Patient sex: F
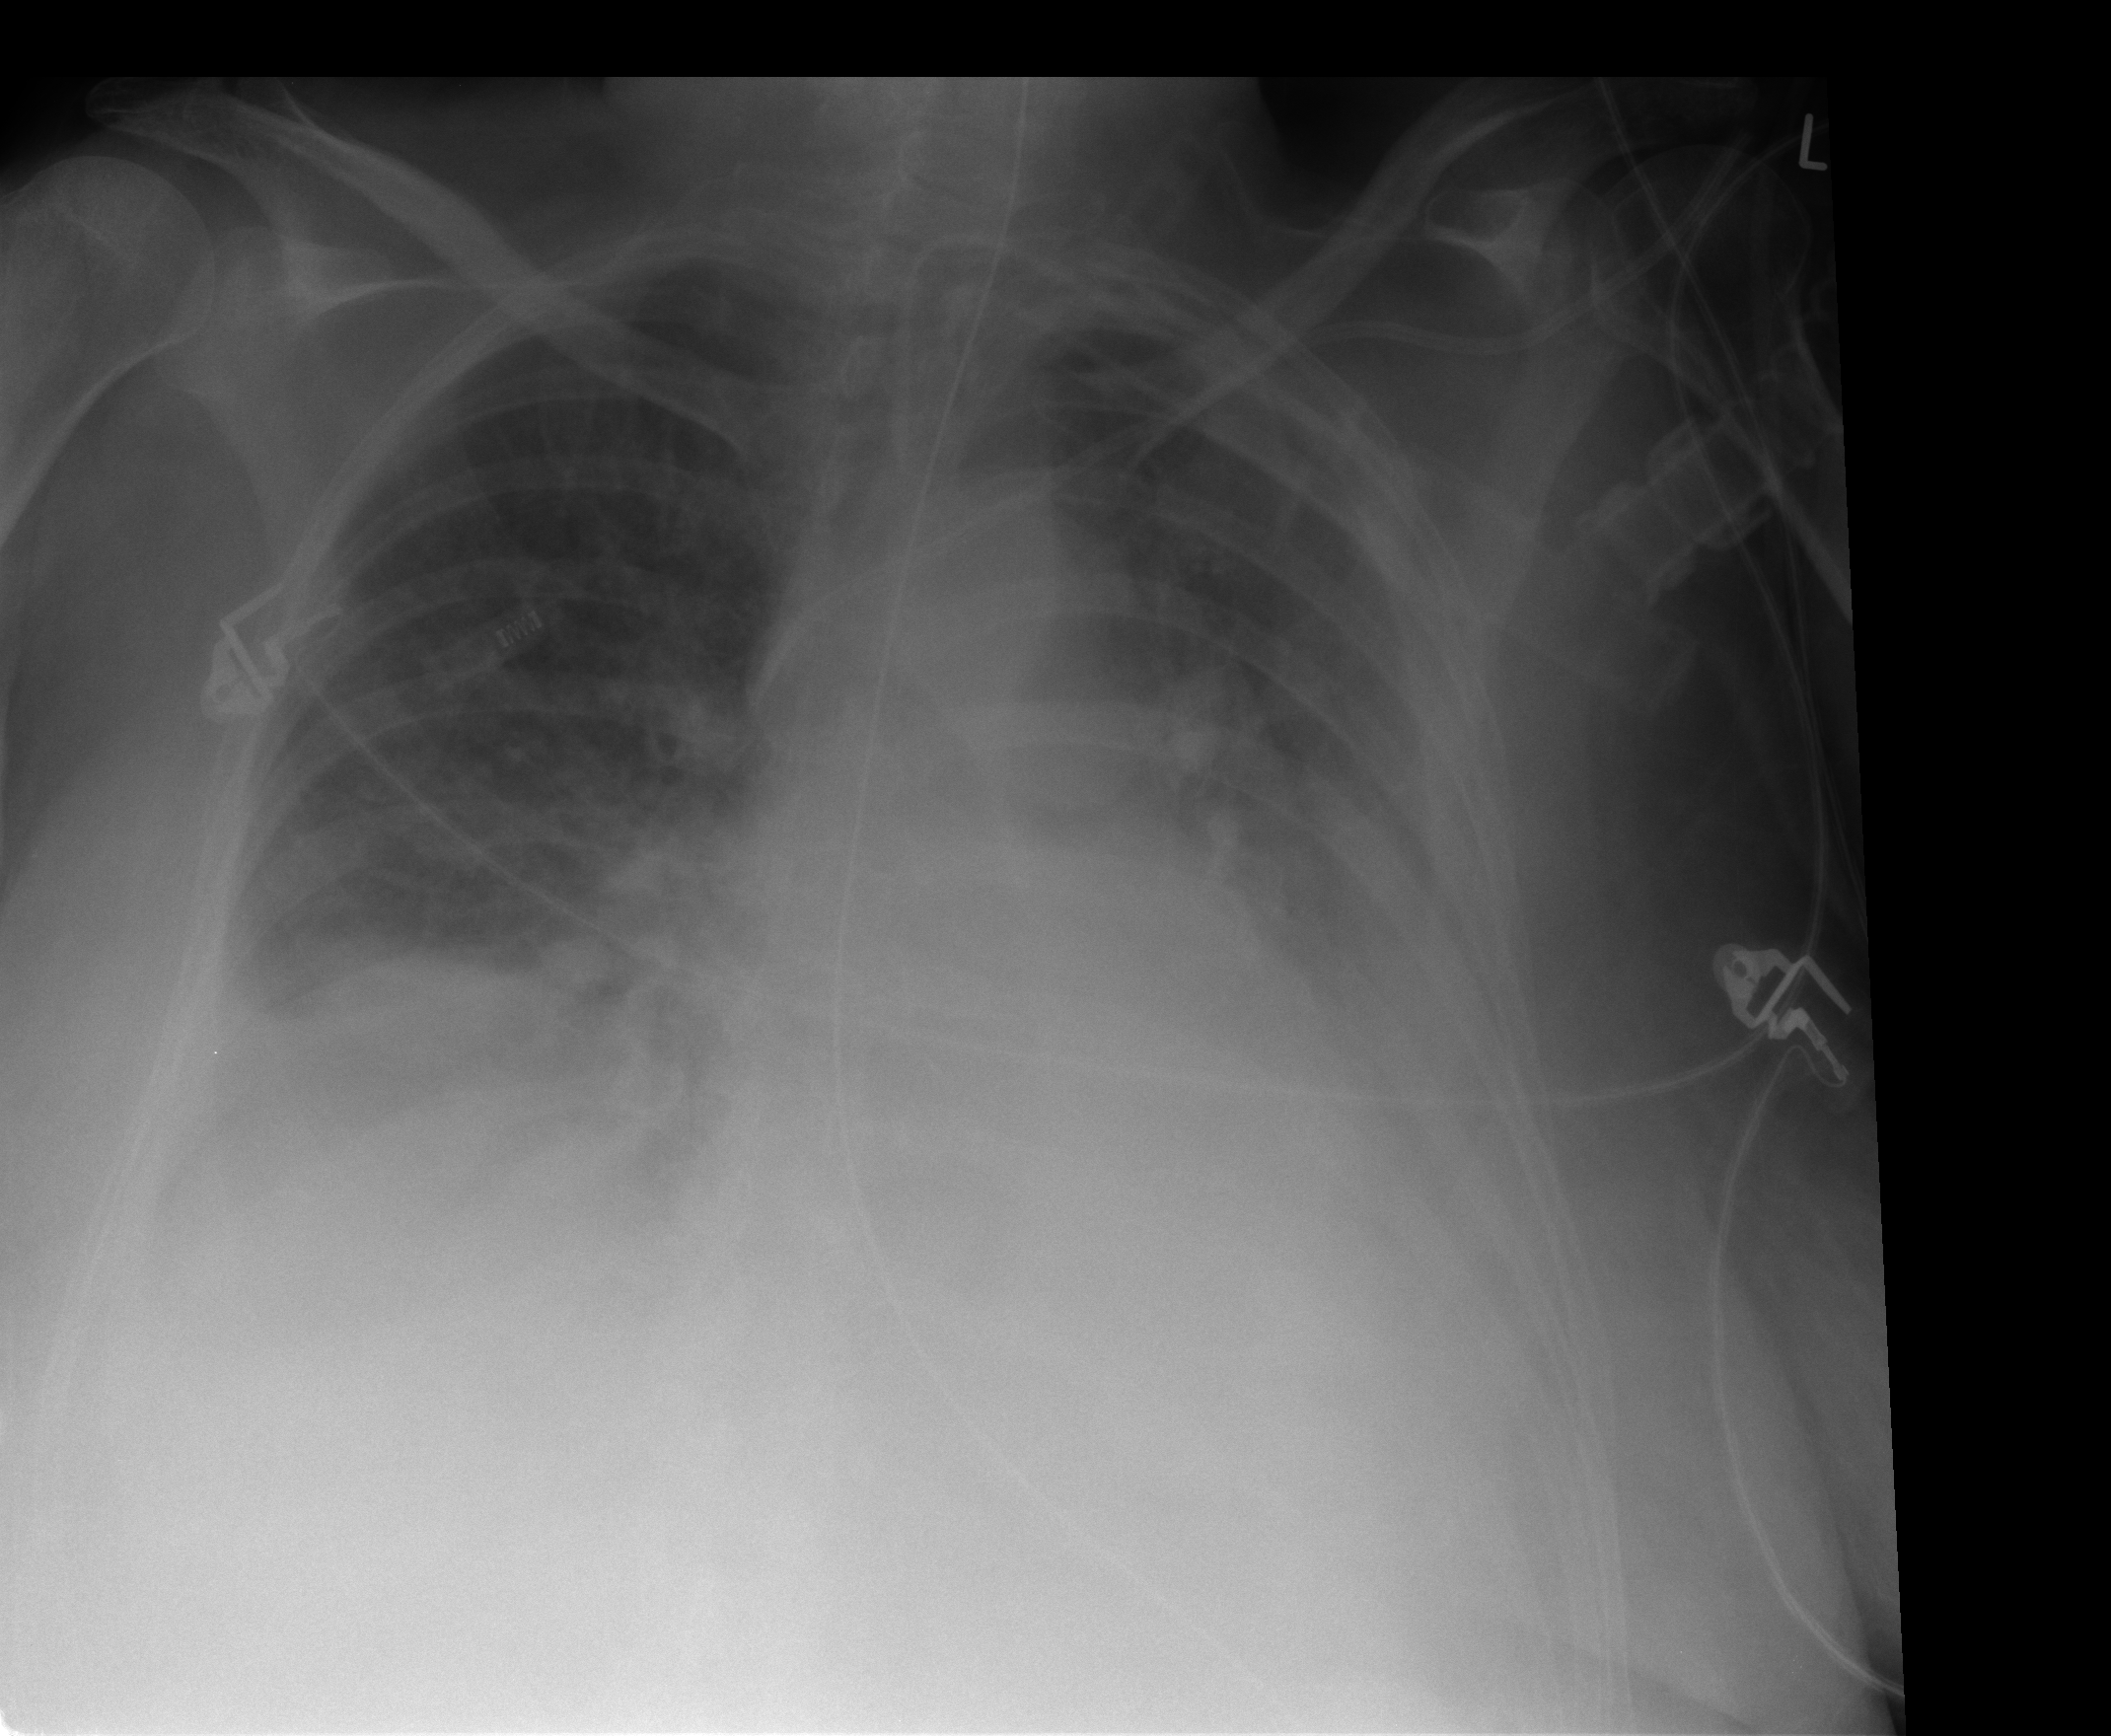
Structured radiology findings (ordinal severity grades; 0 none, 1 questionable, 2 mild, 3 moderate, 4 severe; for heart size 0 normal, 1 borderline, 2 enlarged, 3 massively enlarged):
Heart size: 0
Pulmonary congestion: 2
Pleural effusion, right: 2
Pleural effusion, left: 3
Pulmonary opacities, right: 0
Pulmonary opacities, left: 0
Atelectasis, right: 2
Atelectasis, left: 2